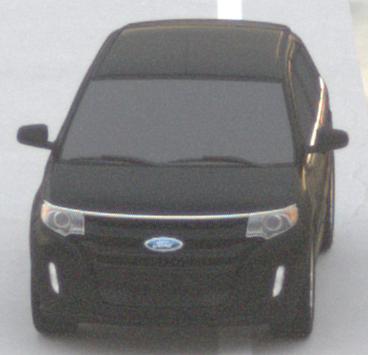
Make: Ford
Model: Edge
Detailed model: Gen. 1 Facelift
Model produced from: 2010
Model produced until: 2015
Doors: 5
Color: black
Road condition: dry road
Daytime: sunrise or sunset
Contrast: low contrast